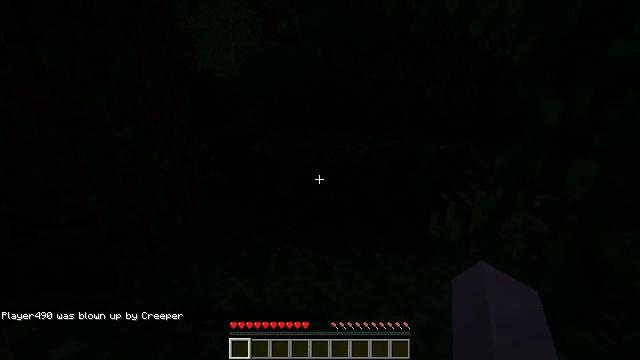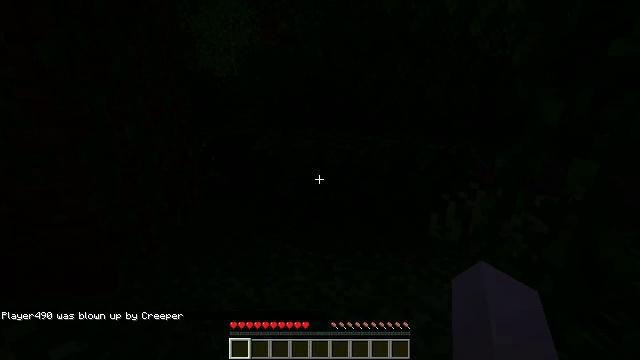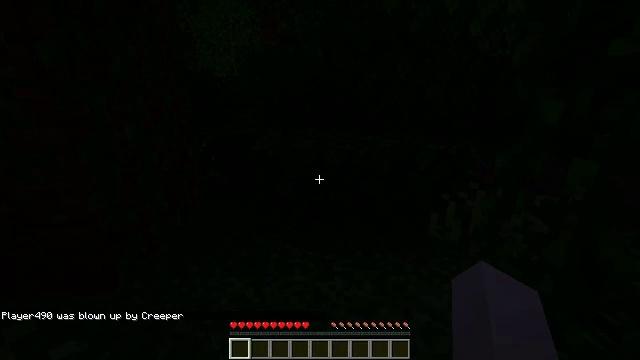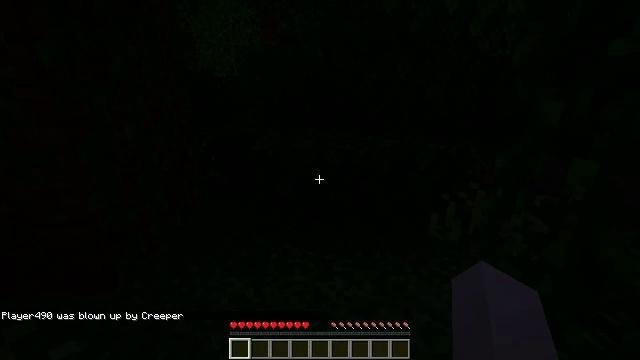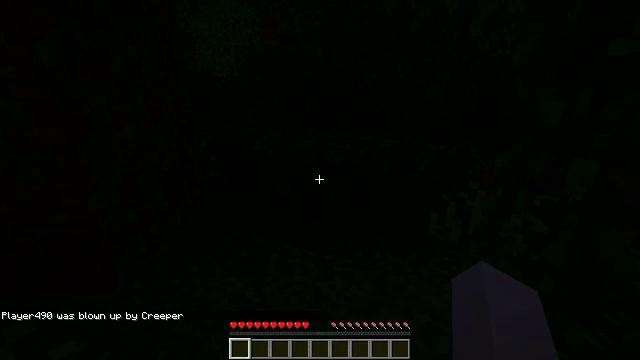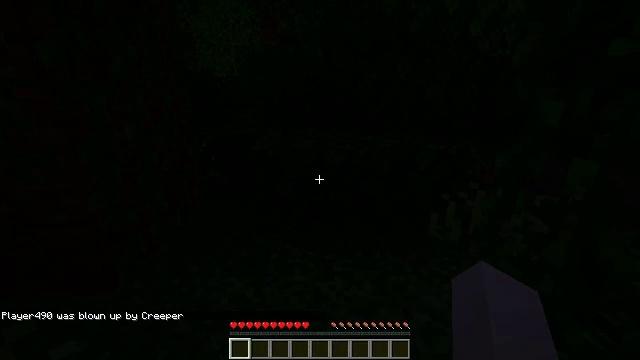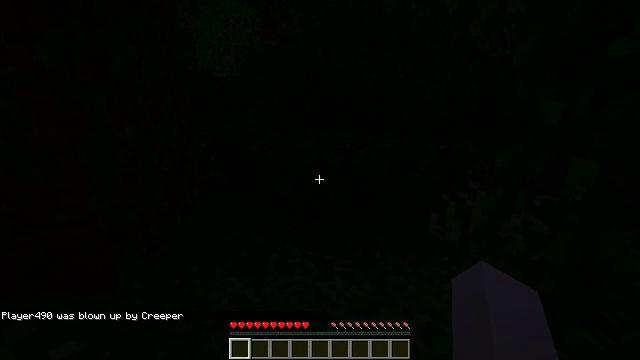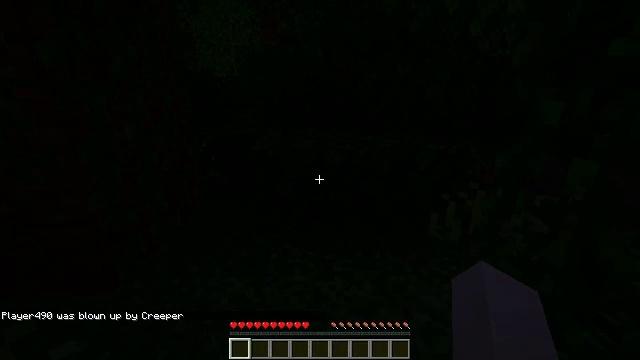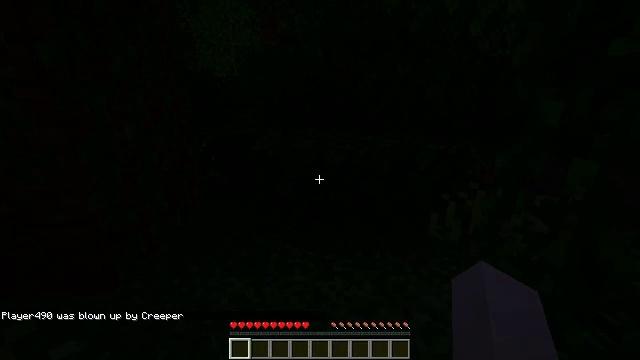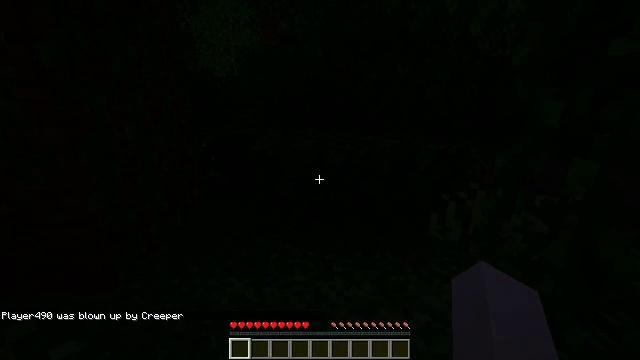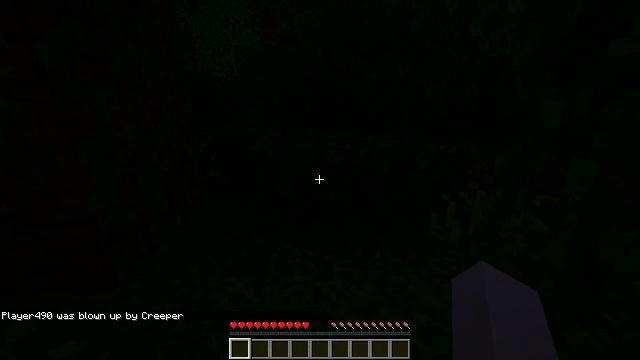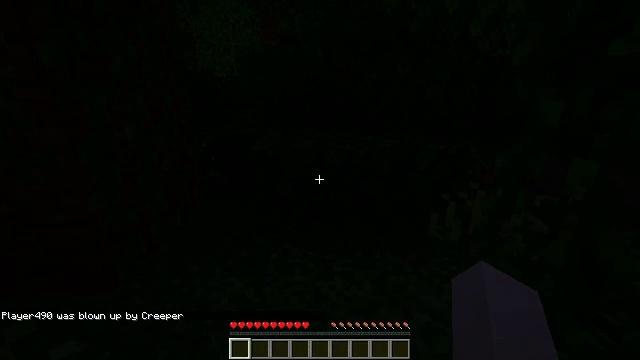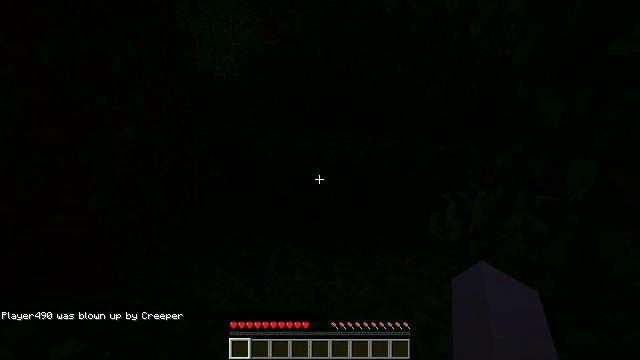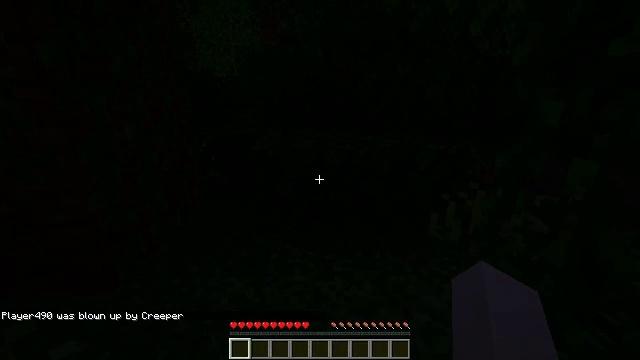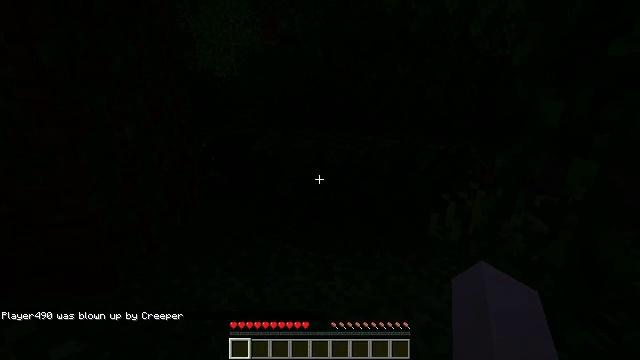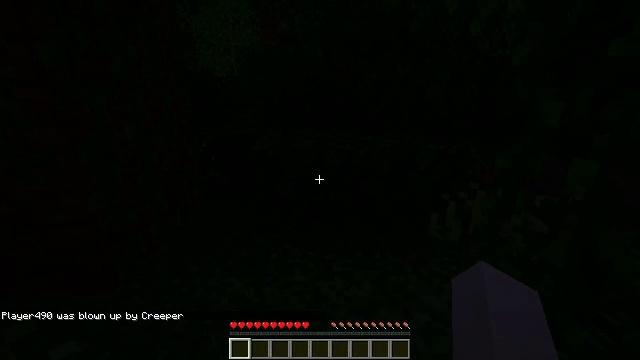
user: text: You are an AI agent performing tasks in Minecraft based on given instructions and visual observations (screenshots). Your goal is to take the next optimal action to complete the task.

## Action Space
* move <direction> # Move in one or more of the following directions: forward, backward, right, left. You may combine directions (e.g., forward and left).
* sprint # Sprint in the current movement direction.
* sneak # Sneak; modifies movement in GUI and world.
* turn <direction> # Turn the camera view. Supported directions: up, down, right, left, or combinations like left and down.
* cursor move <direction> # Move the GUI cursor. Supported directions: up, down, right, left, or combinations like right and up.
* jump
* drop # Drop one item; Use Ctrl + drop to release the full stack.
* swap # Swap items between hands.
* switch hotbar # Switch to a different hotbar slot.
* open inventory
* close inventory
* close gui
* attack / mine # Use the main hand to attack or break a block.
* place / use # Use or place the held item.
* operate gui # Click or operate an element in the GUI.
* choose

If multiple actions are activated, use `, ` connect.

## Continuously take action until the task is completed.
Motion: motion action
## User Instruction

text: Break the bamboo stalk.
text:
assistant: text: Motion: no_op
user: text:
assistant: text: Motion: no_op
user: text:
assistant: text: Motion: no_op
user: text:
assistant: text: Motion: no_op
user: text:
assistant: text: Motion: no_op
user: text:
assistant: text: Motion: no_op
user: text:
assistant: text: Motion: no_op
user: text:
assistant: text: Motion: no_op
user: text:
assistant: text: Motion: no_op
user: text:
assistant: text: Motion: no_op
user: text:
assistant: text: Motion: no_op
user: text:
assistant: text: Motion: no_op
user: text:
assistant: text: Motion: no_op
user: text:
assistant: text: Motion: no_op
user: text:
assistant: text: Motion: no_op
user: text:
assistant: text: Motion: no_op
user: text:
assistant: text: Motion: no_op
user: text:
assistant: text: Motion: no_op
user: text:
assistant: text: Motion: no_op
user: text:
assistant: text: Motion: no_op
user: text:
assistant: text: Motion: no_op
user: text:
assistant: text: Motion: no_op
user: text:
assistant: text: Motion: no_op
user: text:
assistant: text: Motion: no_op
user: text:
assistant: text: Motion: no_op
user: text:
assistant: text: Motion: no_op
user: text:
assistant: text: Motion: no_op
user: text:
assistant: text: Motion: no_op
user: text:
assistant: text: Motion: no_op
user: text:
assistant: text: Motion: no_op